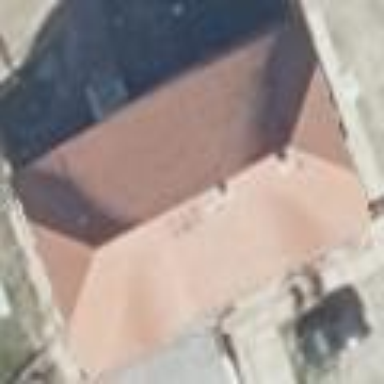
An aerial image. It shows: Detached building with hipped roof shape.